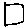
Label: square